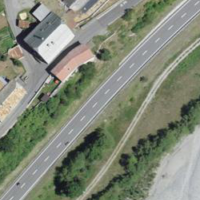
EUNIS habitat code: 55
Species observed at this site:
Arctium tomentosum
Ornithogalum umbellatum